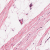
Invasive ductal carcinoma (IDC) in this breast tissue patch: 0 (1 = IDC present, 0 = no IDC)